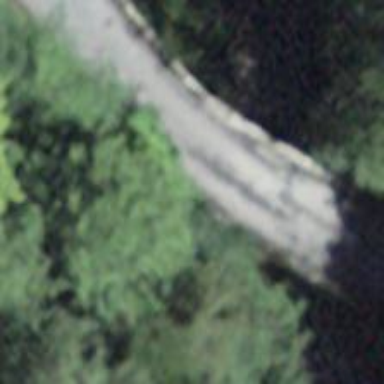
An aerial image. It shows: Unclassified road with asphalt surface crossing bridge.